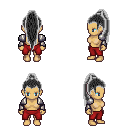
a pixel art fantasy rpg character, female body template, human, tanned skin, steel arm armor, red pants, gray extra-long topknot hairstyle, four views (front, back, left, right), 2x2 character sprite sheet, small pixel art, hard edges, no anti-aliasing